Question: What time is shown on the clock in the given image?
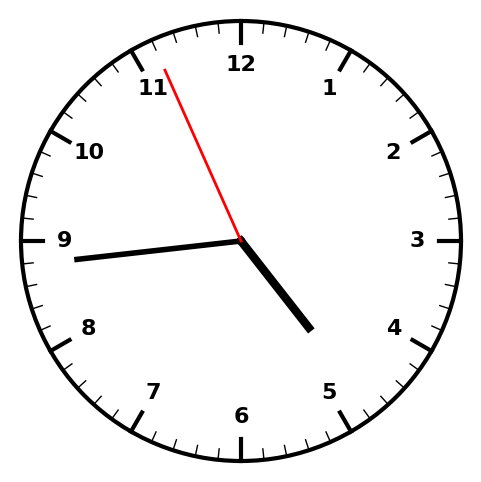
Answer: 04:43:56